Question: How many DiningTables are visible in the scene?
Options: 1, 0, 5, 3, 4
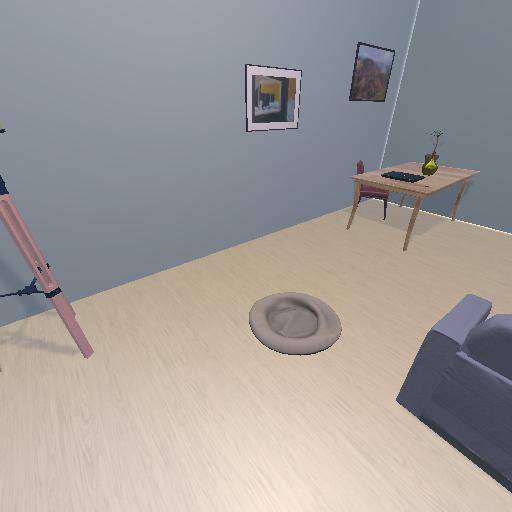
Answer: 1